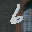
Label: 6